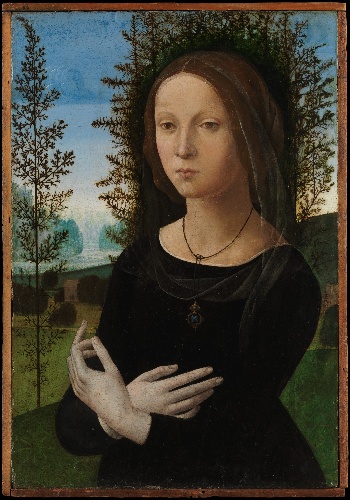
Title: Portrait of a Young Woman
Artist: Lorenzo di Credi (Lorenzo d'Andrea d'Oderigo)
Artist bio: Italian, Florence 1456/59–1536 Florence
Date: ca. 1490–1500
Object type: Painting
Classification: Paintings
Medium: Oil on wood
Dimensions: 23 1/8 x 15 3/4 in. (58.7 x 40 cm)
Department: European Paintings
Credit line: Bequest of Richard De Wolfe Brixey, 1943
Accession year: 1943
Repository: Metropolitan Museum of Art, New York, NY
Tags: Portraits|Women